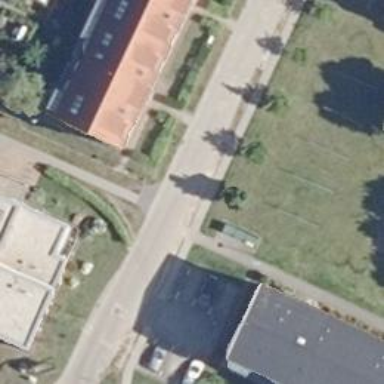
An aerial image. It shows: Residential road with separate sidewalks and no parking allowed on both sides.